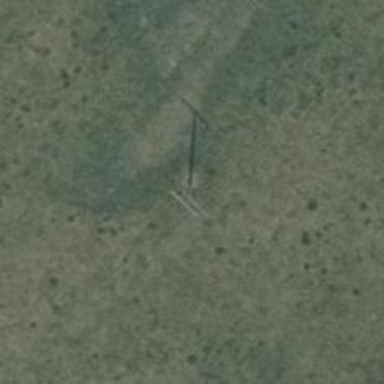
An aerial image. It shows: Power pole.